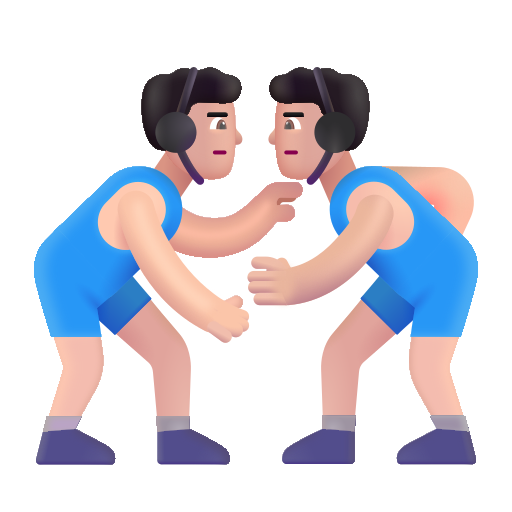
man wrestling color light